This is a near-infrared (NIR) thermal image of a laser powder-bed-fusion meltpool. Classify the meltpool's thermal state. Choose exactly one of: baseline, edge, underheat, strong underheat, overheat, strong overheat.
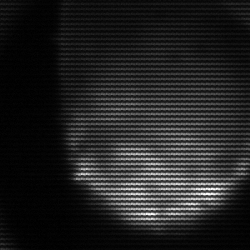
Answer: edge